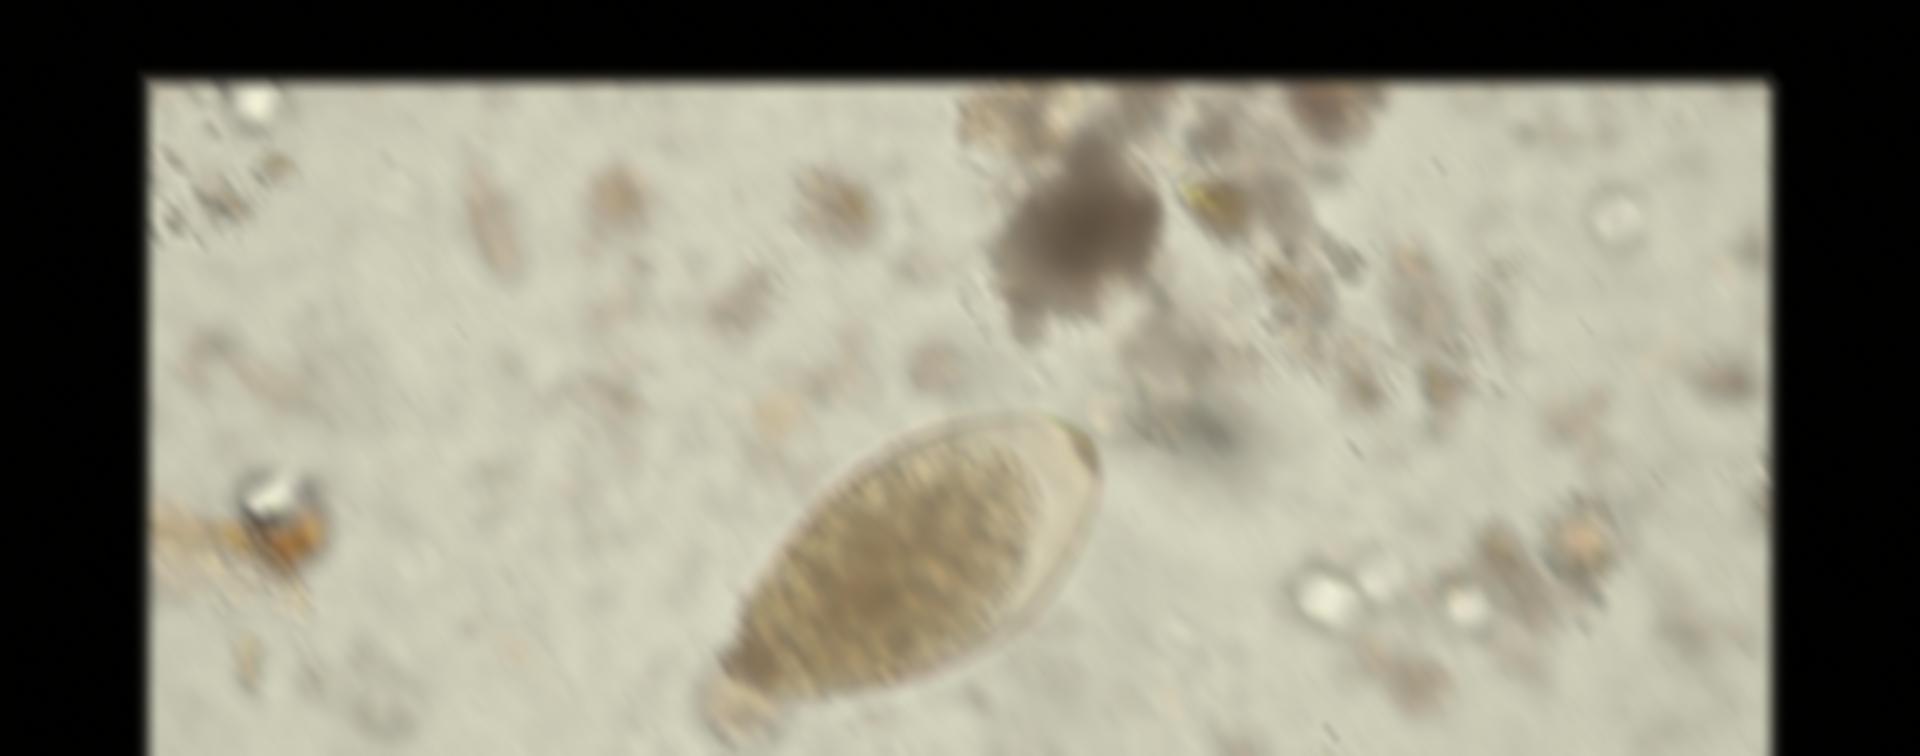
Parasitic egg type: Fasciolopsis buski